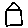
Label: house